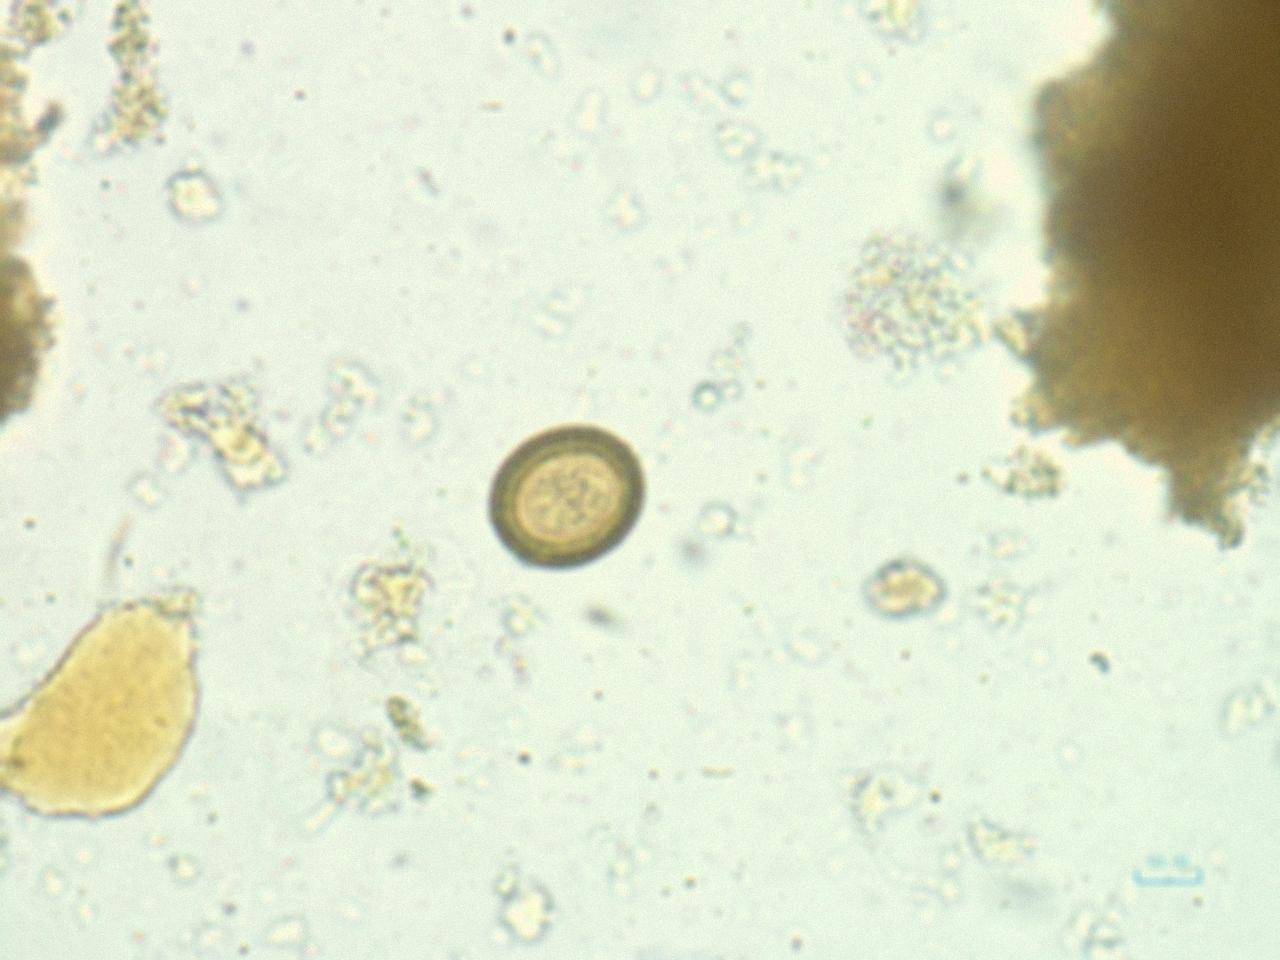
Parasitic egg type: Taenia spp. egg